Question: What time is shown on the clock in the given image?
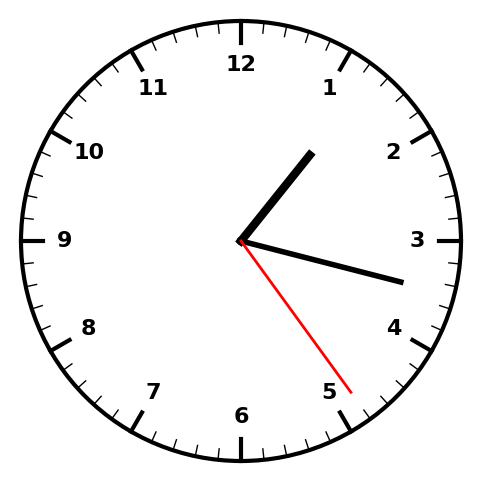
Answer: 01:17:24